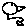
Label: bird